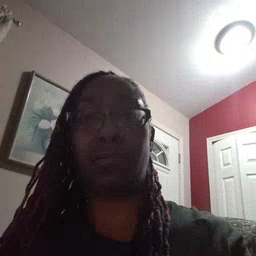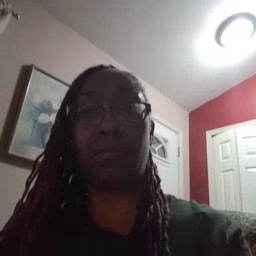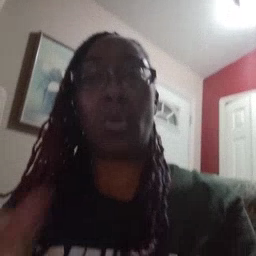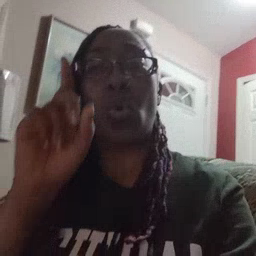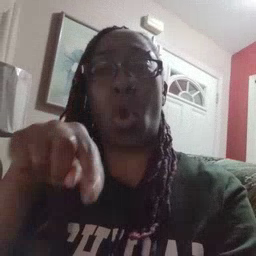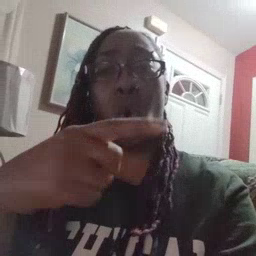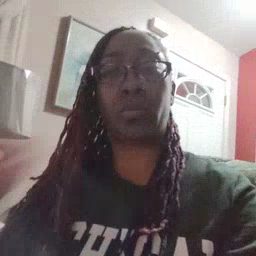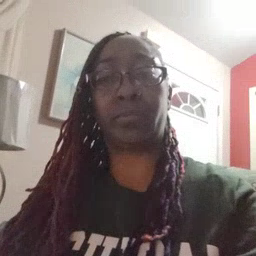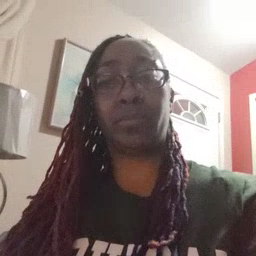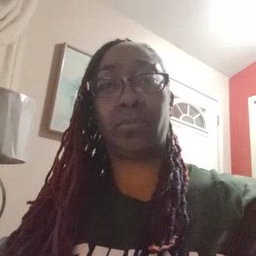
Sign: go